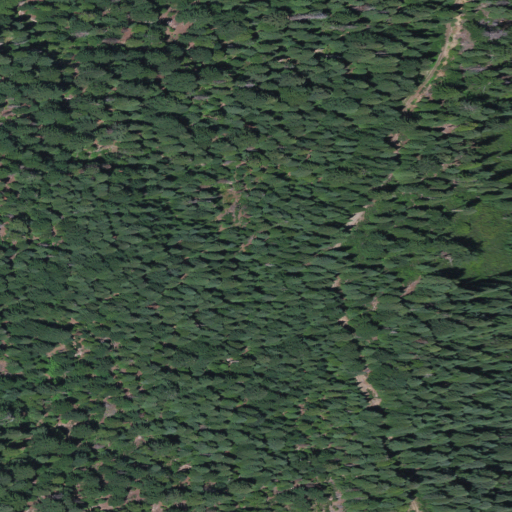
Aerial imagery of ridge(s) in California named East Fork Ridge containing grassland, open development, and medium intensity development